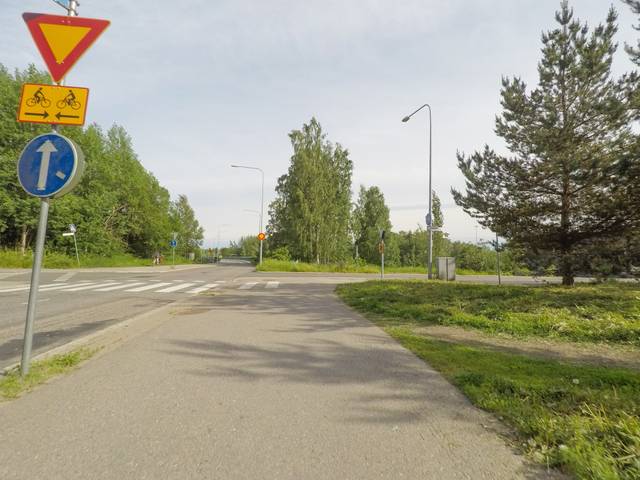
Region: Finland
Coordinates: 60.228, 25.001